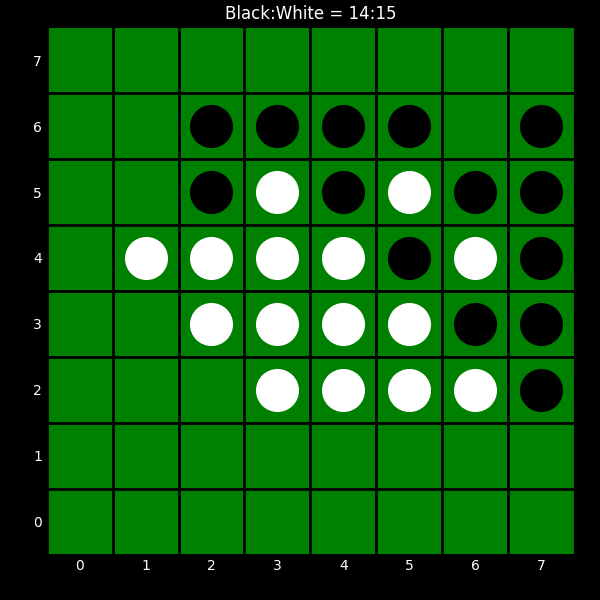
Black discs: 14
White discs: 15